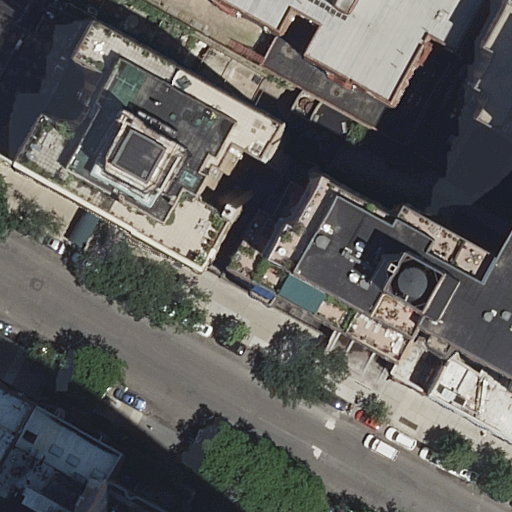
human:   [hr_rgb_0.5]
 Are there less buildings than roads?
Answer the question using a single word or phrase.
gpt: no

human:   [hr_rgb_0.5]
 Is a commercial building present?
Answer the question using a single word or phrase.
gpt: no

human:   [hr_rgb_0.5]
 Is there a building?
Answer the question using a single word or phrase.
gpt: yes

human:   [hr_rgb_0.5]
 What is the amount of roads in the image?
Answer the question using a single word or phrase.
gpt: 1

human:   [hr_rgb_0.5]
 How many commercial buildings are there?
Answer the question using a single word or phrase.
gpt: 0

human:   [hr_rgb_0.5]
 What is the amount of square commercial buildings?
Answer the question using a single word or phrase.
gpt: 0

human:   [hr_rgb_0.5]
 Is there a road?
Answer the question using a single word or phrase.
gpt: yes

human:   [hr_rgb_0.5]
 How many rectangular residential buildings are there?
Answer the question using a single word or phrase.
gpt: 6

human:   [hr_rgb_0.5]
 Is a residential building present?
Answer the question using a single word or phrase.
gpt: yes

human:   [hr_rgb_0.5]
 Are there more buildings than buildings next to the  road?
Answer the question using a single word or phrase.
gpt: no

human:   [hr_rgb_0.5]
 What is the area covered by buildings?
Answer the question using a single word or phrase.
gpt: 6280m2

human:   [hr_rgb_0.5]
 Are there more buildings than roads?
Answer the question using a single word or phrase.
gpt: yes

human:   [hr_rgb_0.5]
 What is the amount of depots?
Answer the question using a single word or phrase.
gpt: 0

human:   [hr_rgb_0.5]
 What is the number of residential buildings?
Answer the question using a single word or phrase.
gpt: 9

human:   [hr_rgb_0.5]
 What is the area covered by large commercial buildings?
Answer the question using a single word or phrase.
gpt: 0m2

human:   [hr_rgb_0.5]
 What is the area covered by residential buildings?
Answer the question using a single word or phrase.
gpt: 6280m2

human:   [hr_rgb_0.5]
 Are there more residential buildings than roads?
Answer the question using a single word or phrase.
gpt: yes

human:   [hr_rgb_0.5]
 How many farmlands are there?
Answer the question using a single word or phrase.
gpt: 0

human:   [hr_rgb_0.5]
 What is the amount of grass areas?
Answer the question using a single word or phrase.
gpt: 0

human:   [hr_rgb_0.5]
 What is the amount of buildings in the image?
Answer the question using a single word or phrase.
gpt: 9

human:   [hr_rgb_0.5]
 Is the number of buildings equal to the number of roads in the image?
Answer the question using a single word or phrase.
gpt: no

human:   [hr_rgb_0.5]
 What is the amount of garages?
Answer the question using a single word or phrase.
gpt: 0

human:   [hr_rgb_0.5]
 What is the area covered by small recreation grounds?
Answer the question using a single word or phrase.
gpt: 0m2

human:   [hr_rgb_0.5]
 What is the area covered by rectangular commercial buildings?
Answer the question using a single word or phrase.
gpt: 0m2

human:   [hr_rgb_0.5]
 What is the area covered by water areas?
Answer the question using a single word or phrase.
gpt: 0m2

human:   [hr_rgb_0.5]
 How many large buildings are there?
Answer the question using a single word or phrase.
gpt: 3

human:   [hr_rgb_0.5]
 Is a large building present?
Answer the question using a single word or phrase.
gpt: yes

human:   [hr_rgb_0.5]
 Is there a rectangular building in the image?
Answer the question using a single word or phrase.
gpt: yes

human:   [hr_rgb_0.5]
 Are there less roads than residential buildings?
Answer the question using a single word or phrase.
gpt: yes

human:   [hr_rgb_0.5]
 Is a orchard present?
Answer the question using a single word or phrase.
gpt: no

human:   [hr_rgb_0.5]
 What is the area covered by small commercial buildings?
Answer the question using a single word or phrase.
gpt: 0m2

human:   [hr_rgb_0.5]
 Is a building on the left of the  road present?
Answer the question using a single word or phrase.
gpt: yes

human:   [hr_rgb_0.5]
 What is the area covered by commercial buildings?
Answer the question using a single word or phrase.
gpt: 0m2

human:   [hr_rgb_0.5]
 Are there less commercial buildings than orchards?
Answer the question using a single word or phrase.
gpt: no

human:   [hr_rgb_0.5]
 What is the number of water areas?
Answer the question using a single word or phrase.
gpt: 0

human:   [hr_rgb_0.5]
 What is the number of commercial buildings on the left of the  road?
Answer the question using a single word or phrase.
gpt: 0

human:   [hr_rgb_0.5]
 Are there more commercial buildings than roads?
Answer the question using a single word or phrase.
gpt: no

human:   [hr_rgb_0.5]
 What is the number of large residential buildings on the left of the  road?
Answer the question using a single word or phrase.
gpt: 0

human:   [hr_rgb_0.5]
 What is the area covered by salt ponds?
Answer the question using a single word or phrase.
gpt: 0m2

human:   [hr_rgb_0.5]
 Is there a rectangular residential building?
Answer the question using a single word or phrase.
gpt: yes

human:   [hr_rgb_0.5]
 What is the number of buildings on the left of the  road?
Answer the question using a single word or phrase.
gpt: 4

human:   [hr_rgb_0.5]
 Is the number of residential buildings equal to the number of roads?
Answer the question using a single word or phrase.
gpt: no

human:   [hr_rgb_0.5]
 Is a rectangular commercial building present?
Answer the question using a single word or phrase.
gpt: no

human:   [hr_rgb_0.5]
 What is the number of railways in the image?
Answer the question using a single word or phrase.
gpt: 0

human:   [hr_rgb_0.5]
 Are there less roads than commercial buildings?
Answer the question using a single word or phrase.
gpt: no

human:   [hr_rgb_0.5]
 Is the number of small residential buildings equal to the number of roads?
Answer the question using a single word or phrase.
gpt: no

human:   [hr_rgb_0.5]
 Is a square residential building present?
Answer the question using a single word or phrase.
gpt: no

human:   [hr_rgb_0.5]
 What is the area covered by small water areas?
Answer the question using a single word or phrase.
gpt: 0m2

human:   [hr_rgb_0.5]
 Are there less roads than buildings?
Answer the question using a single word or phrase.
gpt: yes

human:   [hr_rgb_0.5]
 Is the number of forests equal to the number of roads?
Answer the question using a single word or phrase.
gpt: no

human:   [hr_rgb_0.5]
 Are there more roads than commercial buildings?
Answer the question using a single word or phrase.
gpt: yes

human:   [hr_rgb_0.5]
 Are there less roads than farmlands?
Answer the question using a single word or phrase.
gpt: no

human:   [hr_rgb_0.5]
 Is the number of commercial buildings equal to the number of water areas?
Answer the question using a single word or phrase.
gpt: yes

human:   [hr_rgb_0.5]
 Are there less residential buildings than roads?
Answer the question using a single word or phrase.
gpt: no

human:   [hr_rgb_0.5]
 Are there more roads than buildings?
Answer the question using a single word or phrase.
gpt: no

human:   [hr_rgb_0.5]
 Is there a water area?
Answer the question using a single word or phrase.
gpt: no

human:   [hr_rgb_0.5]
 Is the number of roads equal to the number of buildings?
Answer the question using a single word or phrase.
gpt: no

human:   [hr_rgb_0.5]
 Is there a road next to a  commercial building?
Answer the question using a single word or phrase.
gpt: no

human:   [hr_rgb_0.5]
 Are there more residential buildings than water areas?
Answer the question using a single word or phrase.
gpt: yes

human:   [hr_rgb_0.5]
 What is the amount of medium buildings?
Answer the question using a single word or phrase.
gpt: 1

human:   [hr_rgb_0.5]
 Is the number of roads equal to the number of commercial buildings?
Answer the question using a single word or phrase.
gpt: no

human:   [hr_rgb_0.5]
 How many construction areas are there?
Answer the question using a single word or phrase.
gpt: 0

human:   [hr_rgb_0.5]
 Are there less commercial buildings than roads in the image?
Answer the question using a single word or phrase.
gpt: yes

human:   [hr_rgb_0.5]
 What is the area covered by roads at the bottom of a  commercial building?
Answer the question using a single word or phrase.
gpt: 0m2